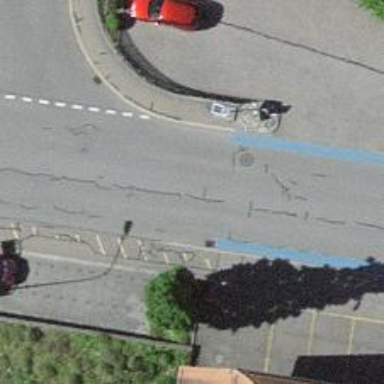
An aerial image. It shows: Zebra crossing on the road.